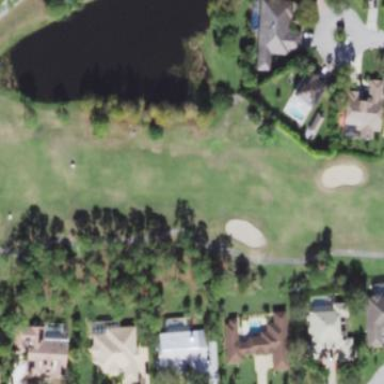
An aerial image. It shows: Golf fairway surrounded by grass.